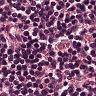
Metastatic tissue present: no